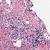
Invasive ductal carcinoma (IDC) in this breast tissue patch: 0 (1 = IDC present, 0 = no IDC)